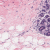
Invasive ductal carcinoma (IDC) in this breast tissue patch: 0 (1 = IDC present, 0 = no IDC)